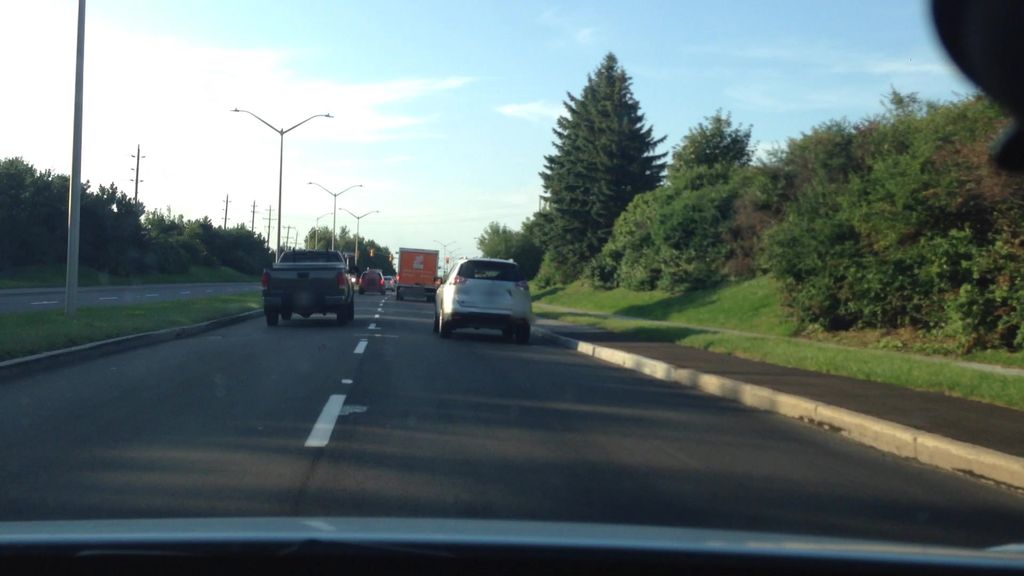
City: ottawa-gatineau